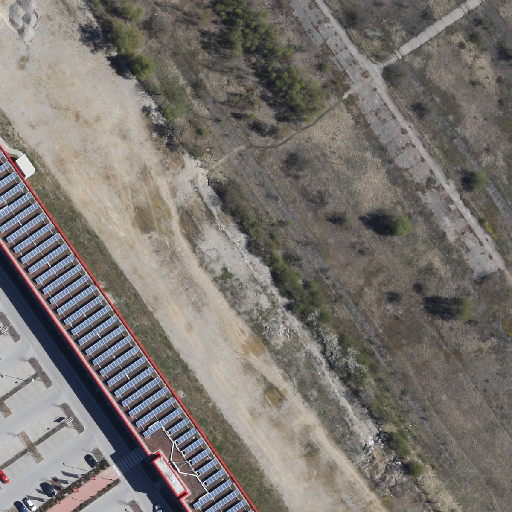
Referring expression: vehicle